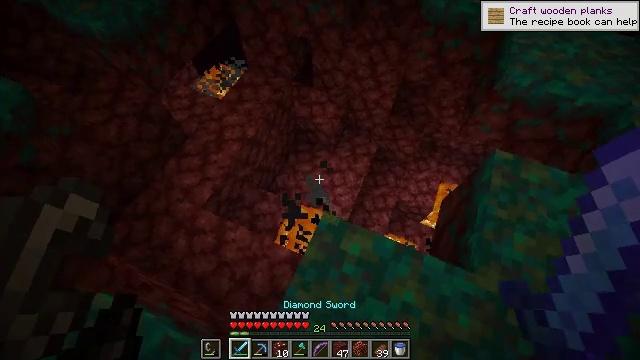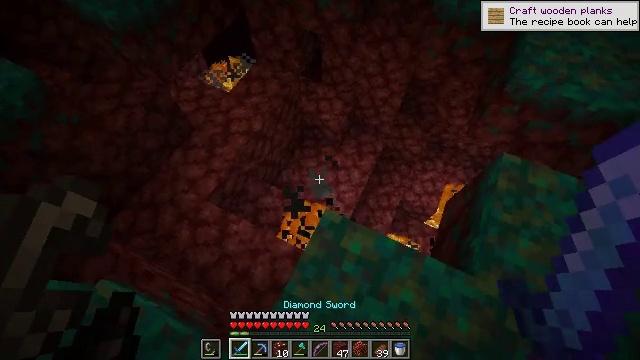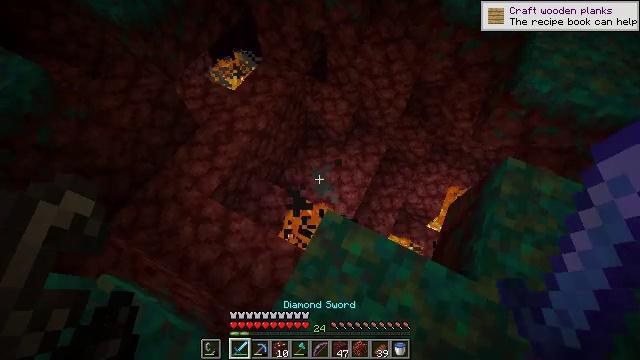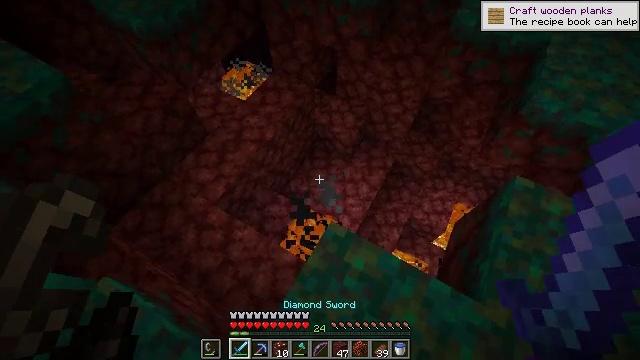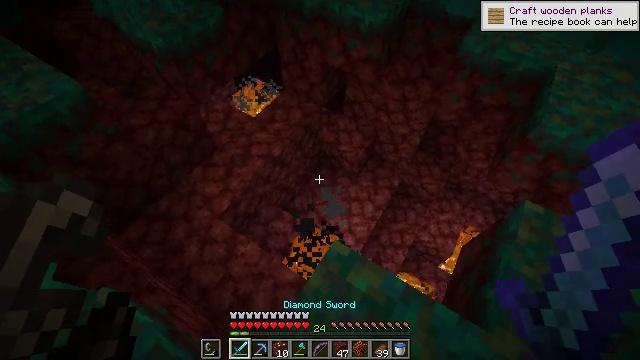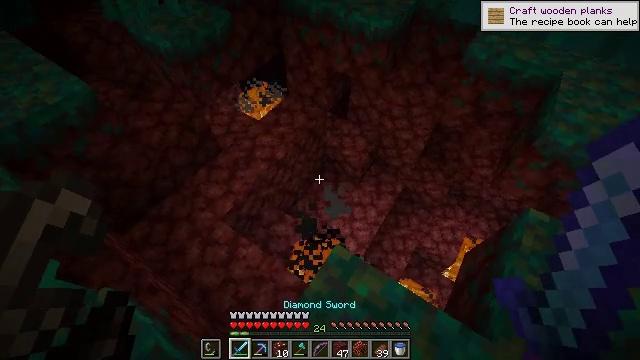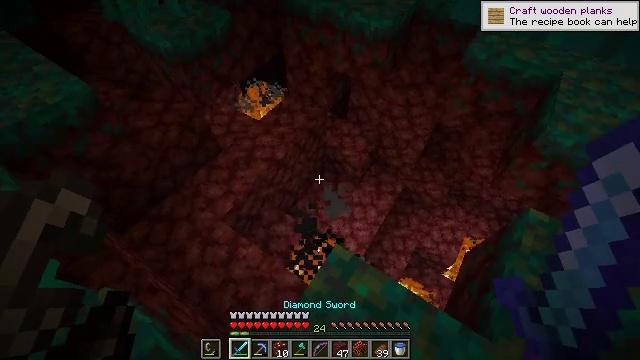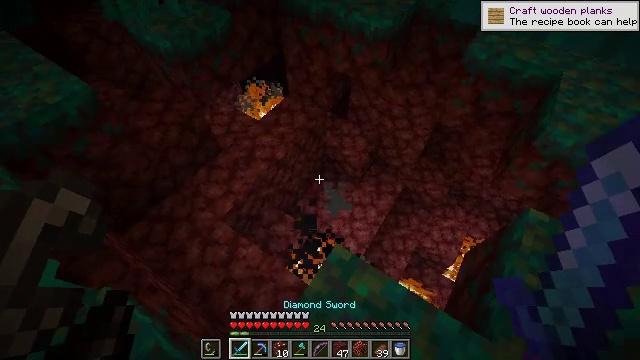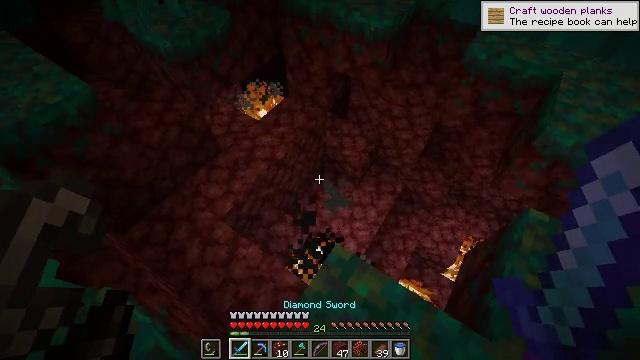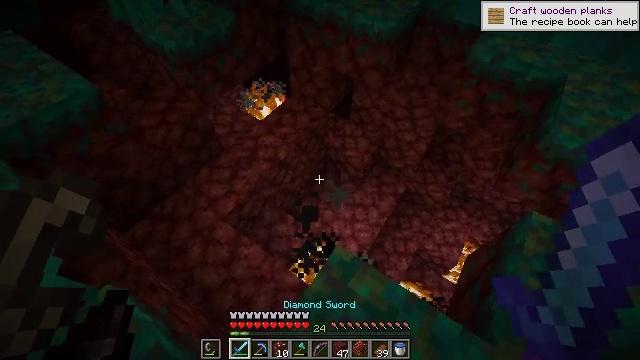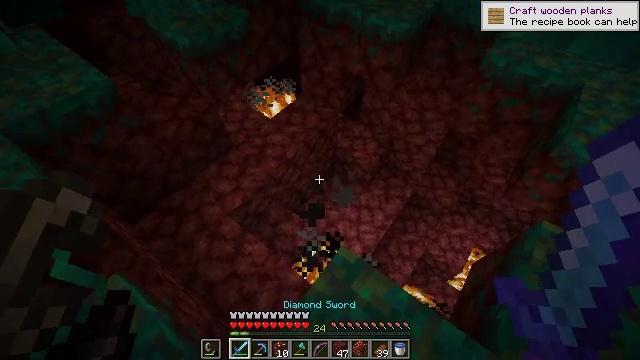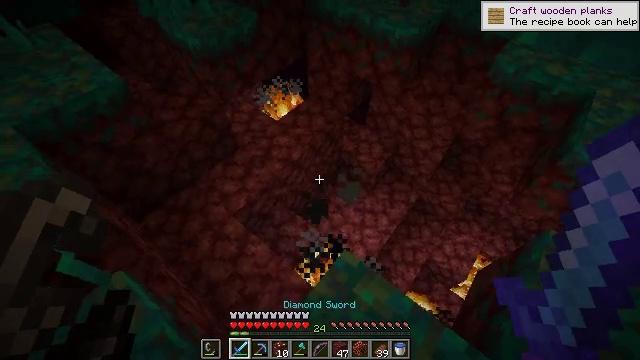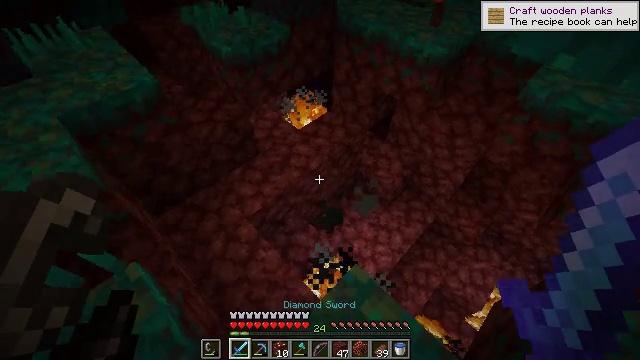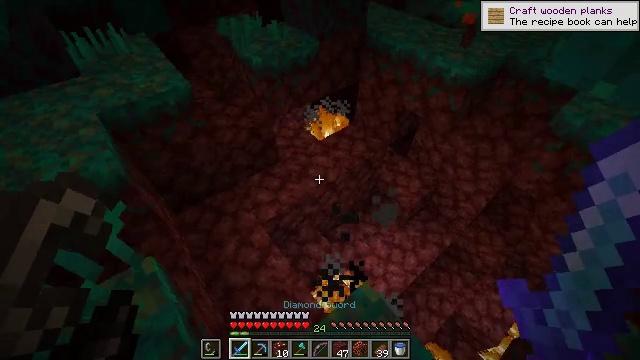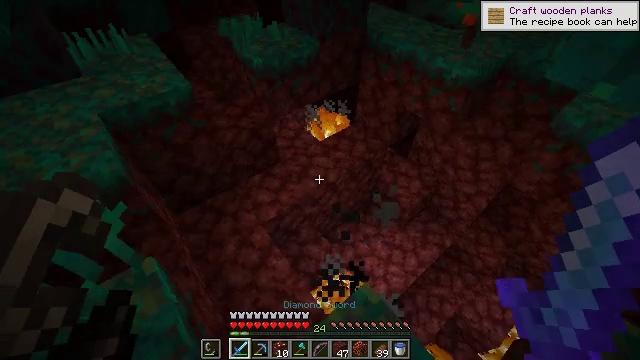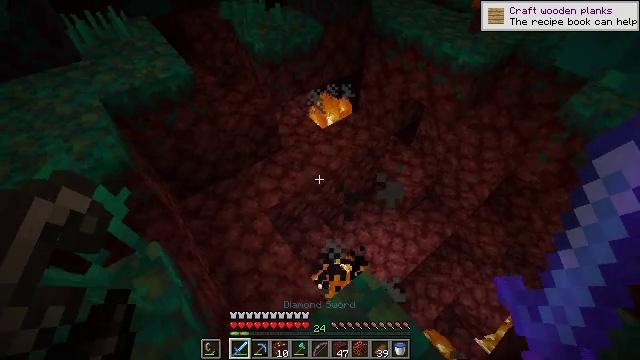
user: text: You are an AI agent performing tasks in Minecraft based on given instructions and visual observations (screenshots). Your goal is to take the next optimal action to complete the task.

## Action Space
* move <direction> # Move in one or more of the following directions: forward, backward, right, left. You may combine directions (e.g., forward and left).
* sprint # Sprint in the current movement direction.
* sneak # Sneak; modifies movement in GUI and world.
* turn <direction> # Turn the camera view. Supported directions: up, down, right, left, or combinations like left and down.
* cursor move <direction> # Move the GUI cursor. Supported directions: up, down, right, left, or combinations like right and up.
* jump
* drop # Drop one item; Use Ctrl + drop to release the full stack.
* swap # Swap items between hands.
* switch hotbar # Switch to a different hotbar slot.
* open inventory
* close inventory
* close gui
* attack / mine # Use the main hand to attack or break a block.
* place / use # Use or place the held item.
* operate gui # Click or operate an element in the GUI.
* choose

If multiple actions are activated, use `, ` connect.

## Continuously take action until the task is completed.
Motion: motion action
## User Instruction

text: Remove the fire source.
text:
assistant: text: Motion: turn left
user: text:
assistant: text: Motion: turn left
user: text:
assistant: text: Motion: turn left and up
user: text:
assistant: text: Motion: turn left and up
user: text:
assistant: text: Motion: turn left
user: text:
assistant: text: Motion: no_op
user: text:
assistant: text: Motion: no_op
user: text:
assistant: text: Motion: no_op
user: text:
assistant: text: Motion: no_op
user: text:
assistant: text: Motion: turn left
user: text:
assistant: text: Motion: turn left
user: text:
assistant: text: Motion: turn left and up
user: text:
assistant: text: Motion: turn left and up
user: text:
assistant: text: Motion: no_op
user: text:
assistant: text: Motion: turn down
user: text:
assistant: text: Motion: move forward, turn left and down
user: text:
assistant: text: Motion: move forward, turn down
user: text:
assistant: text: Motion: move forward and move left, turn right and down
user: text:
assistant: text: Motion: move forward and move left, turn right and down
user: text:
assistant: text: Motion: move forward and move left, turn right and down
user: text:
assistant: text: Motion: move forward and move left, turn right and down
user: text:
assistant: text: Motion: move forward and move left, turn right and down
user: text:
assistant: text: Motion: move forward and move left, turn right
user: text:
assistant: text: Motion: move forward and move left, turn right
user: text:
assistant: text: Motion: move forward and move left, turn right and up
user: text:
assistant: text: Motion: turn right and up
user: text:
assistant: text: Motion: turn right and up
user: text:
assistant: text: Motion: turn right and up
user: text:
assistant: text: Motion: turn right and up
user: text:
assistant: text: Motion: turn right and up